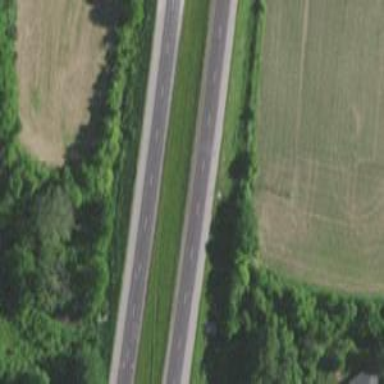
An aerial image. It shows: Expressway with asphalt surface classified as trunk highway.